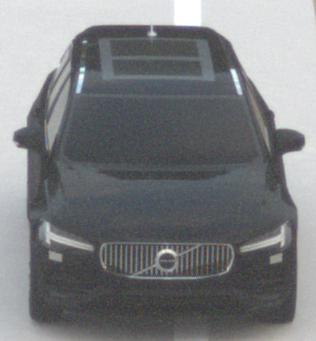
Make: Volvo
Model: V90
Detailed model: -
Model produced from: 2016
Model produced until: 2020
Doors: 5
Color: black
Road condition: dry road
Daytime: morning or afternoon
Contrast: low contrast